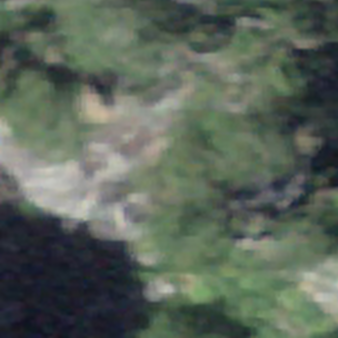
Label: other